Question: I'm aggregating network data from all our Cisco switch ports, plus other stuff from other databases, and am outputting into an HTML file that renders strikingly like this (except I'm an idiot and just realized I drew "tbody" everywhere instead of "thead"):

I'm only displaying 10 rows of data for now in each table (which they are HTML tables with tbody, thead, and tfoot tags assigned; No PHP, Javascript, etc. at all yet, just pure HTML) to keep everything neat and similar (some switches have 48 ports, some 24, etc.). I'd like to use those "Prev, 1, 2, [...], Next" buttons to cycle through the data of each switch, preferably without the page refreshing.
What I've used in the past is this setup:
- - - - -
Is this the best way to go? Since I'm creating this HTML dynamically (I'm outputting text from a C++ program to index.html like a boss), it would mean an issue of assigning div ID's to many different sections, and even then could I create the function to update only the div that the button's parent is in?
I'm thinking this is and certainly time-consuming, but I'm not a great web programmer. If there is a better way out there, I'd like to hear it before I proceed to spend too much time on this.
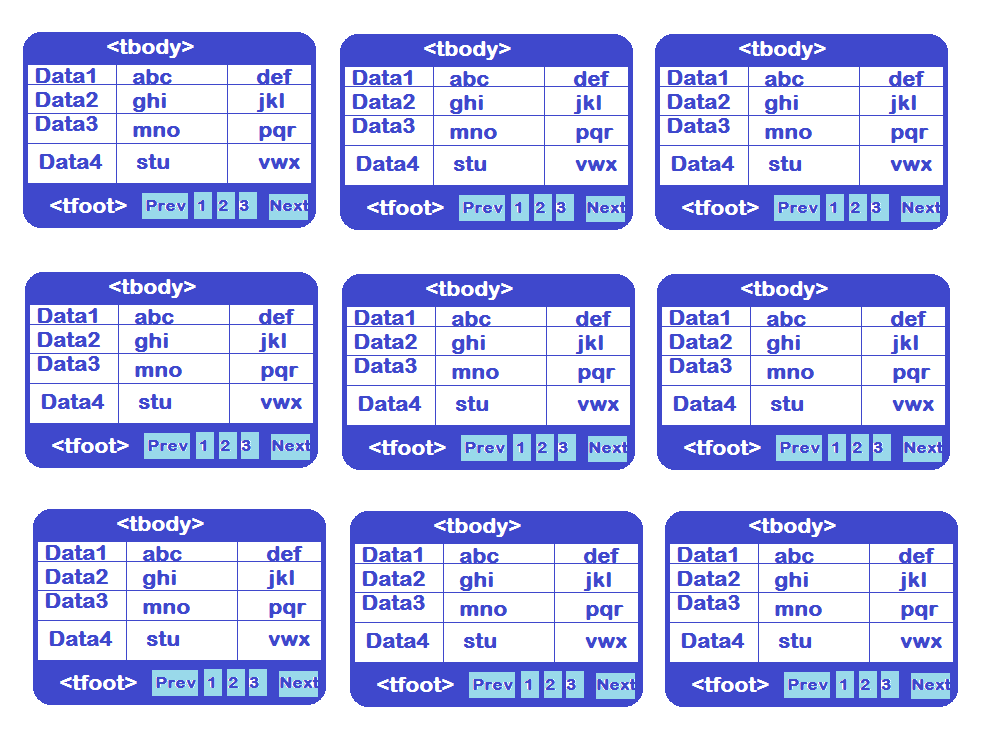
Answer: If you don't mind an additional library, <URL>.
The downside is it's an included library (which means either directly including it in the HTML within a '<script>' or find a <URL>. The upside is that the paging is built-in and all you have to worry about is getting the data in there. Then, with a few quick config options, and optionally some .CSS changes, you have the desired result.